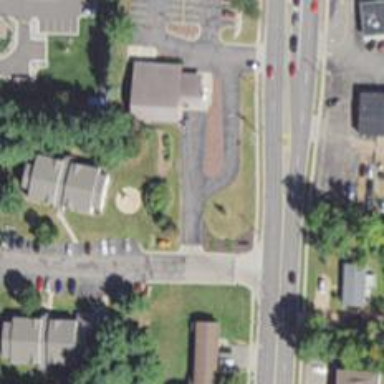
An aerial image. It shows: Asphalt driveway designated as service road.